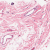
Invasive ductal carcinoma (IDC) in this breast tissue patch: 0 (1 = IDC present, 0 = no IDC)